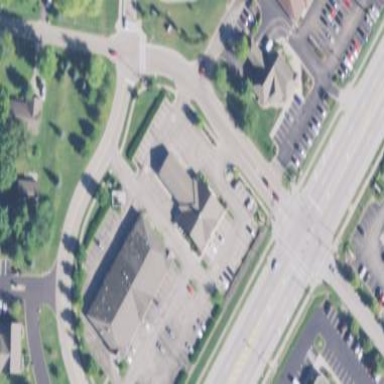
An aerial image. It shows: Retail area.